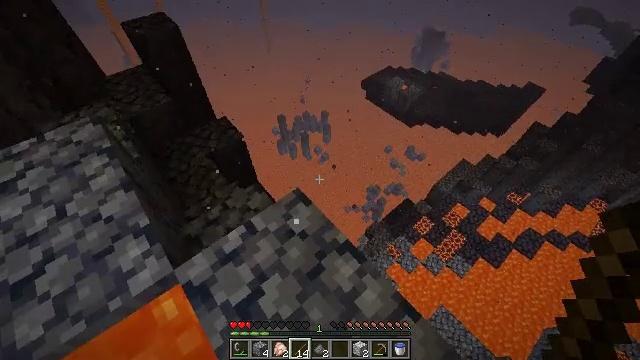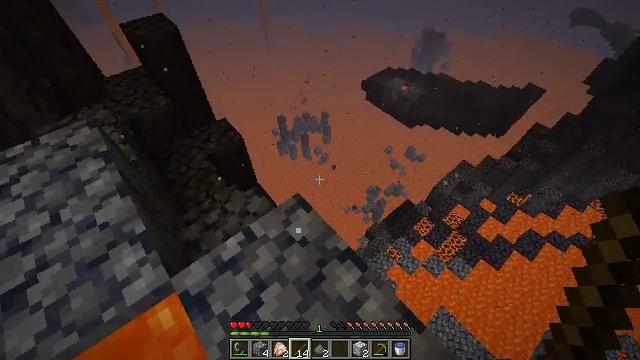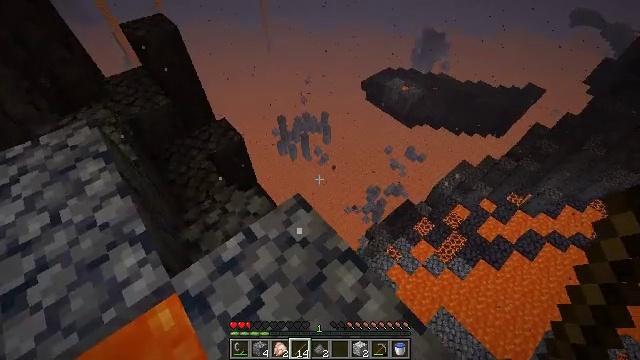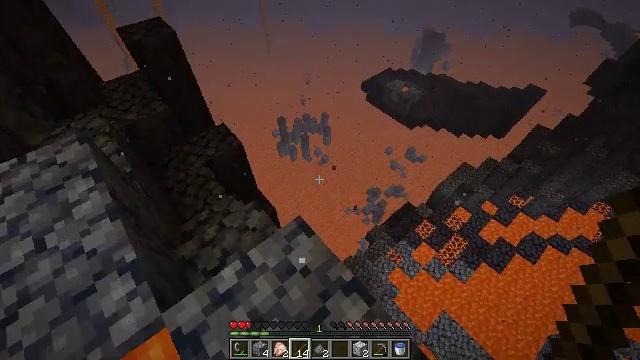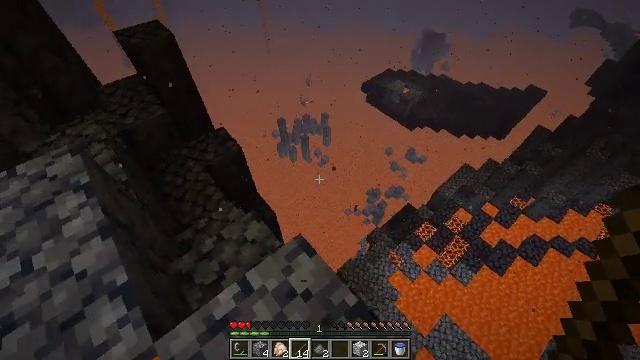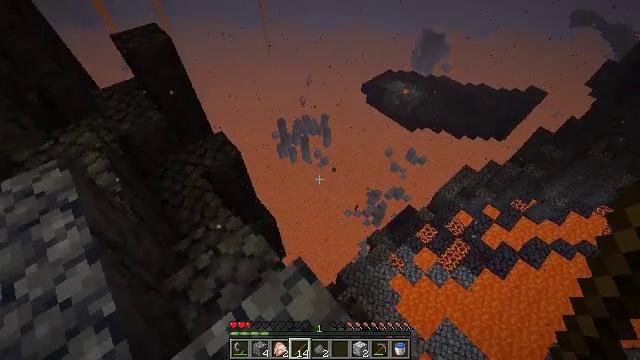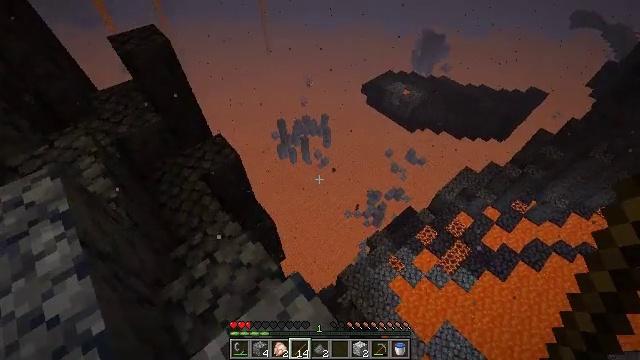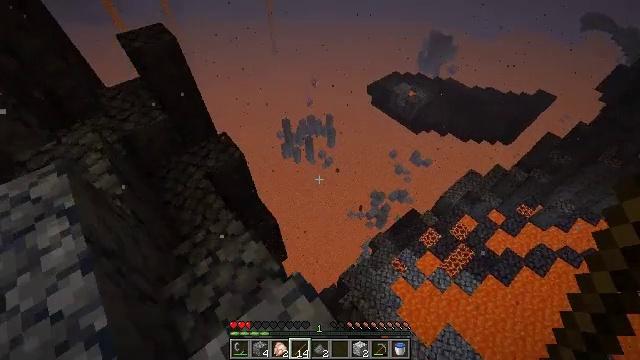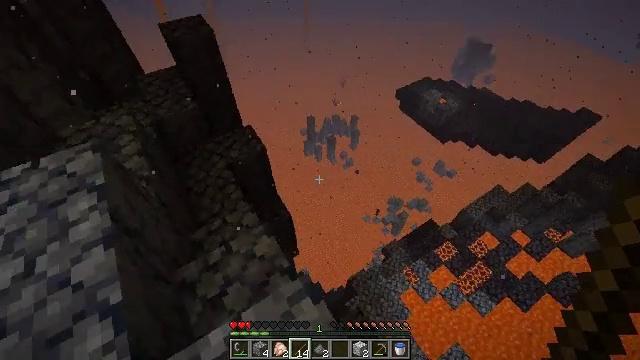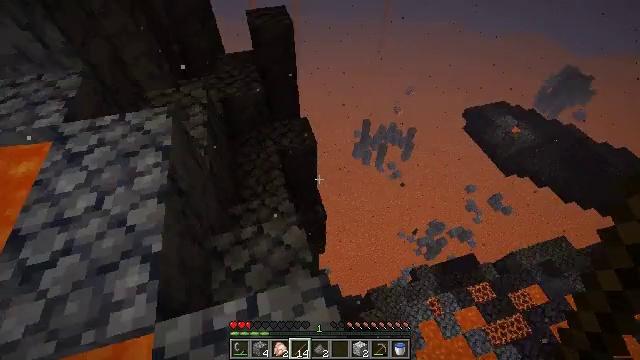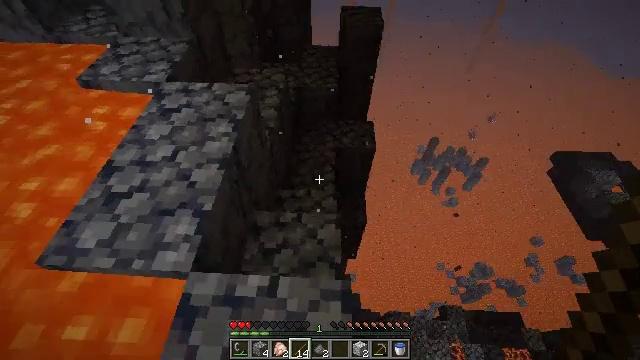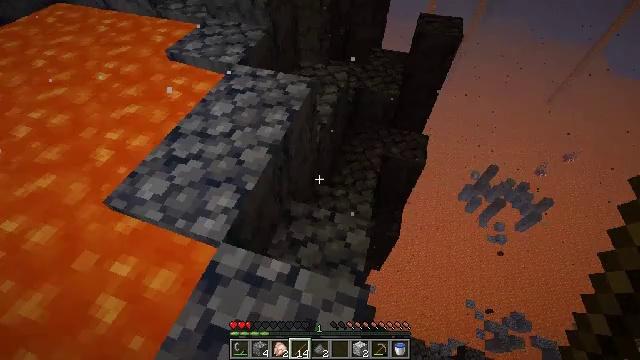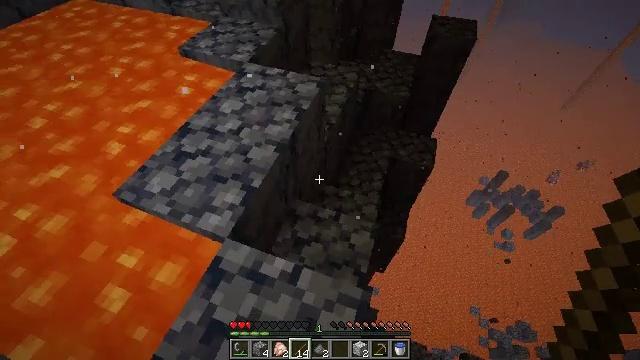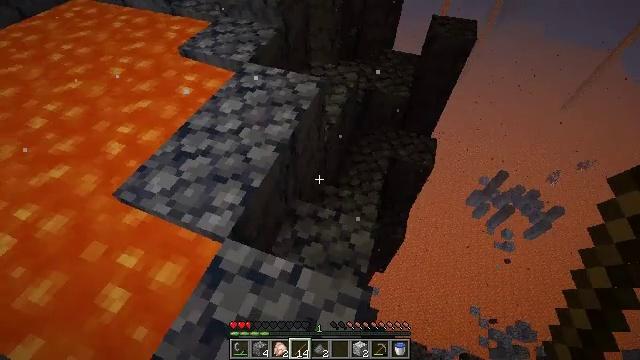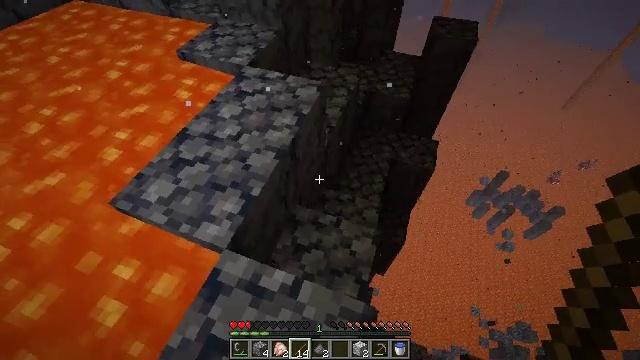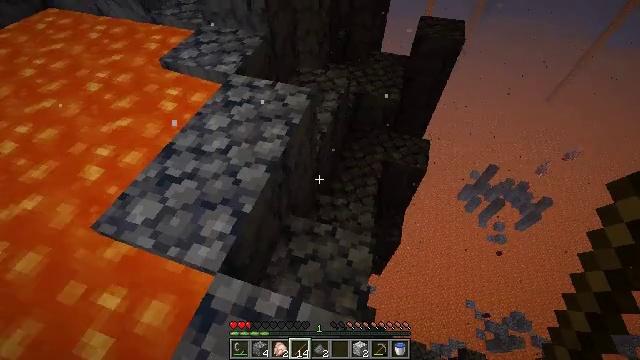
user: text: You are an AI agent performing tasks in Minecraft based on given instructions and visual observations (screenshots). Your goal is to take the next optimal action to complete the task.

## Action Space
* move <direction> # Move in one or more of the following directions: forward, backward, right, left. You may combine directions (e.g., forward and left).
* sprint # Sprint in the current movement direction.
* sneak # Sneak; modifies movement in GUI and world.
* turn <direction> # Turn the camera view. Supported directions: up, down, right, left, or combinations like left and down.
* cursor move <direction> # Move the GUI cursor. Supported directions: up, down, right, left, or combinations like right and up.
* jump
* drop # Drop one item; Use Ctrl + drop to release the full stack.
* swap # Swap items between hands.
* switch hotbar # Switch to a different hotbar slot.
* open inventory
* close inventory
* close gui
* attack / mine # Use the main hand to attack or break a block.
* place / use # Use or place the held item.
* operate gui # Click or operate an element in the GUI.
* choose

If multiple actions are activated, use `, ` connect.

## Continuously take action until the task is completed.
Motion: motion action
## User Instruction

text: Gather basalt from the ground.
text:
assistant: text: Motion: no_op
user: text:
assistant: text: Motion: move forward
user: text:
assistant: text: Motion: move forward
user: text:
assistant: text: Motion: move forward
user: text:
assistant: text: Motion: no_op
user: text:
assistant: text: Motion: no_op
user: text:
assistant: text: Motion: turn left
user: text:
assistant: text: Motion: turn left
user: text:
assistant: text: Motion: turn left
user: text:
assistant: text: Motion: turn left
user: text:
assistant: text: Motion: turn left
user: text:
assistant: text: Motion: turn left
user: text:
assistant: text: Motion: no_op
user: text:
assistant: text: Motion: move forward
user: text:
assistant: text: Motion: move forward, turn right
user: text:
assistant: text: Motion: move forward, turn right
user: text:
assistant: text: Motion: move forward, turn right
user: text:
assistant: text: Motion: move forward, turn right
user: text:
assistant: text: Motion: move forward
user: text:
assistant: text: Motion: move forward, turn right
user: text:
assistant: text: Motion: move forward, turn right
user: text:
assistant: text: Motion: move forward
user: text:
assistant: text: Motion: move forward
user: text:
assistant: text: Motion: move forward
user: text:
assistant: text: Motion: move forward, turn up
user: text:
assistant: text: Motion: move forward
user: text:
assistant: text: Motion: move forward
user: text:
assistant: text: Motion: move forward, turn up
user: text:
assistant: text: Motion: move forward, turn up
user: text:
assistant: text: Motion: move forward, turn left and up